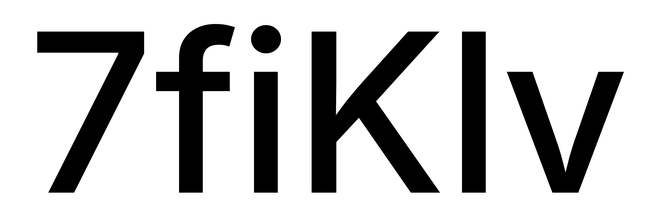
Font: Inter_Medium